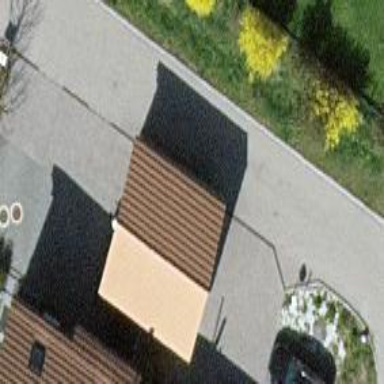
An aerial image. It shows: Garage building.